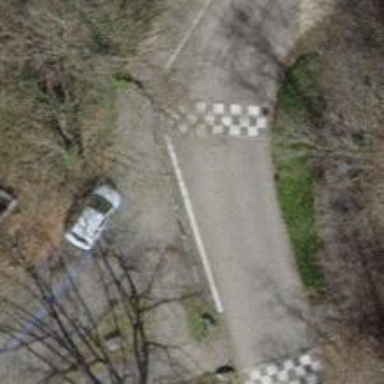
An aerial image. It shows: Unmarked crossing with traffic calming table.